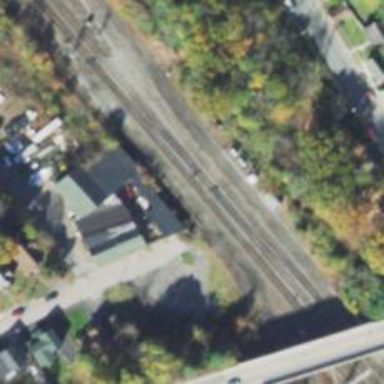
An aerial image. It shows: Outdoor signal box located along the railway.